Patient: sex F, age 54
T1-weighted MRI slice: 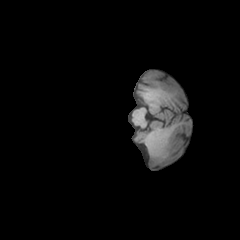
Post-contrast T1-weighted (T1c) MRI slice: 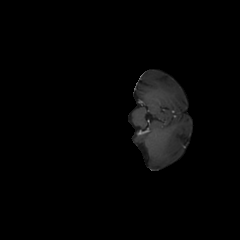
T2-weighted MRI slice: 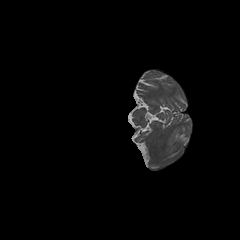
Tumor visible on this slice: no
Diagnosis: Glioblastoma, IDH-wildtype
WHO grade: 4